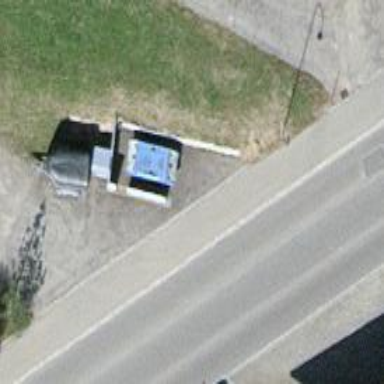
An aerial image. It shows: Recycling container for recycling.